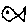
Label: fish